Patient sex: M
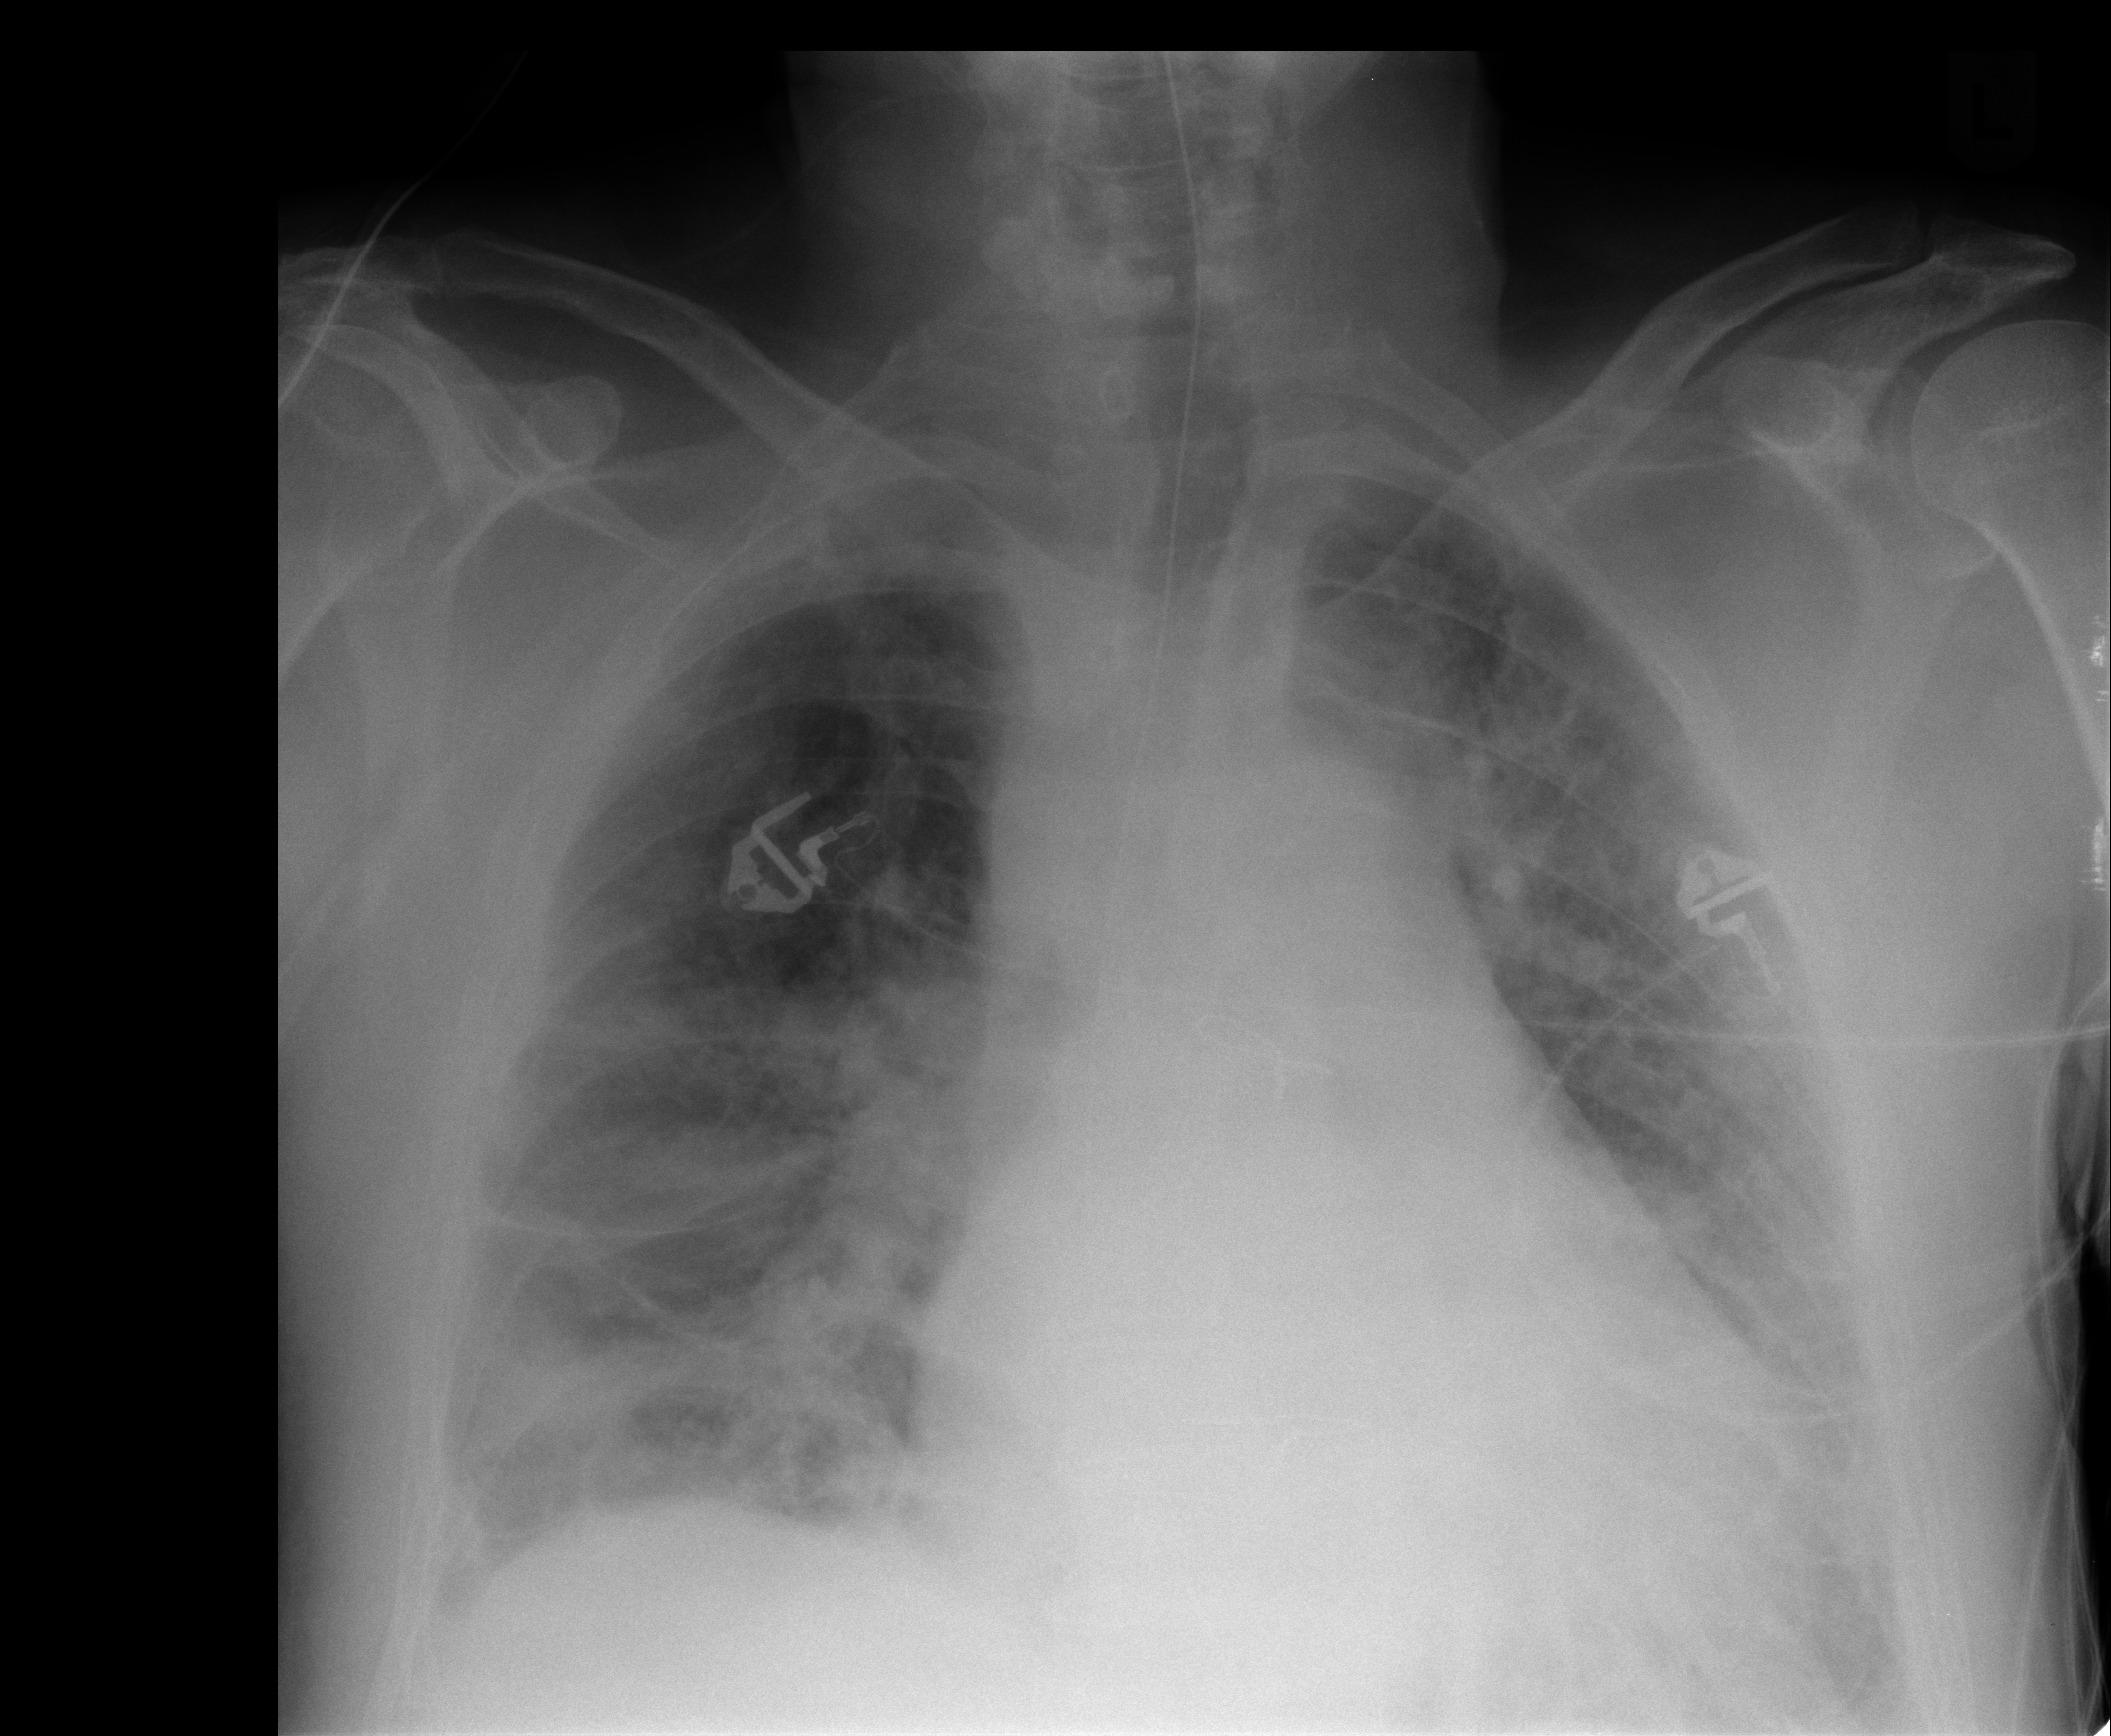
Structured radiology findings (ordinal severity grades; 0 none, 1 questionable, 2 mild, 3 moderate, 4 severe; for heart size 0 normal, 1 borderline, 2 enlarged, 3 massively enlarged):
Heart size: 2
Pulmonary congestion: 3
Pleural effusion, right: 0
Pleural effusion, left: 2
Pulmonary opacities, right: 3
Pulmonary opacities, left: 2
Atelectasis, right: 2
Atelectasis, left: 2